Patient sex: M
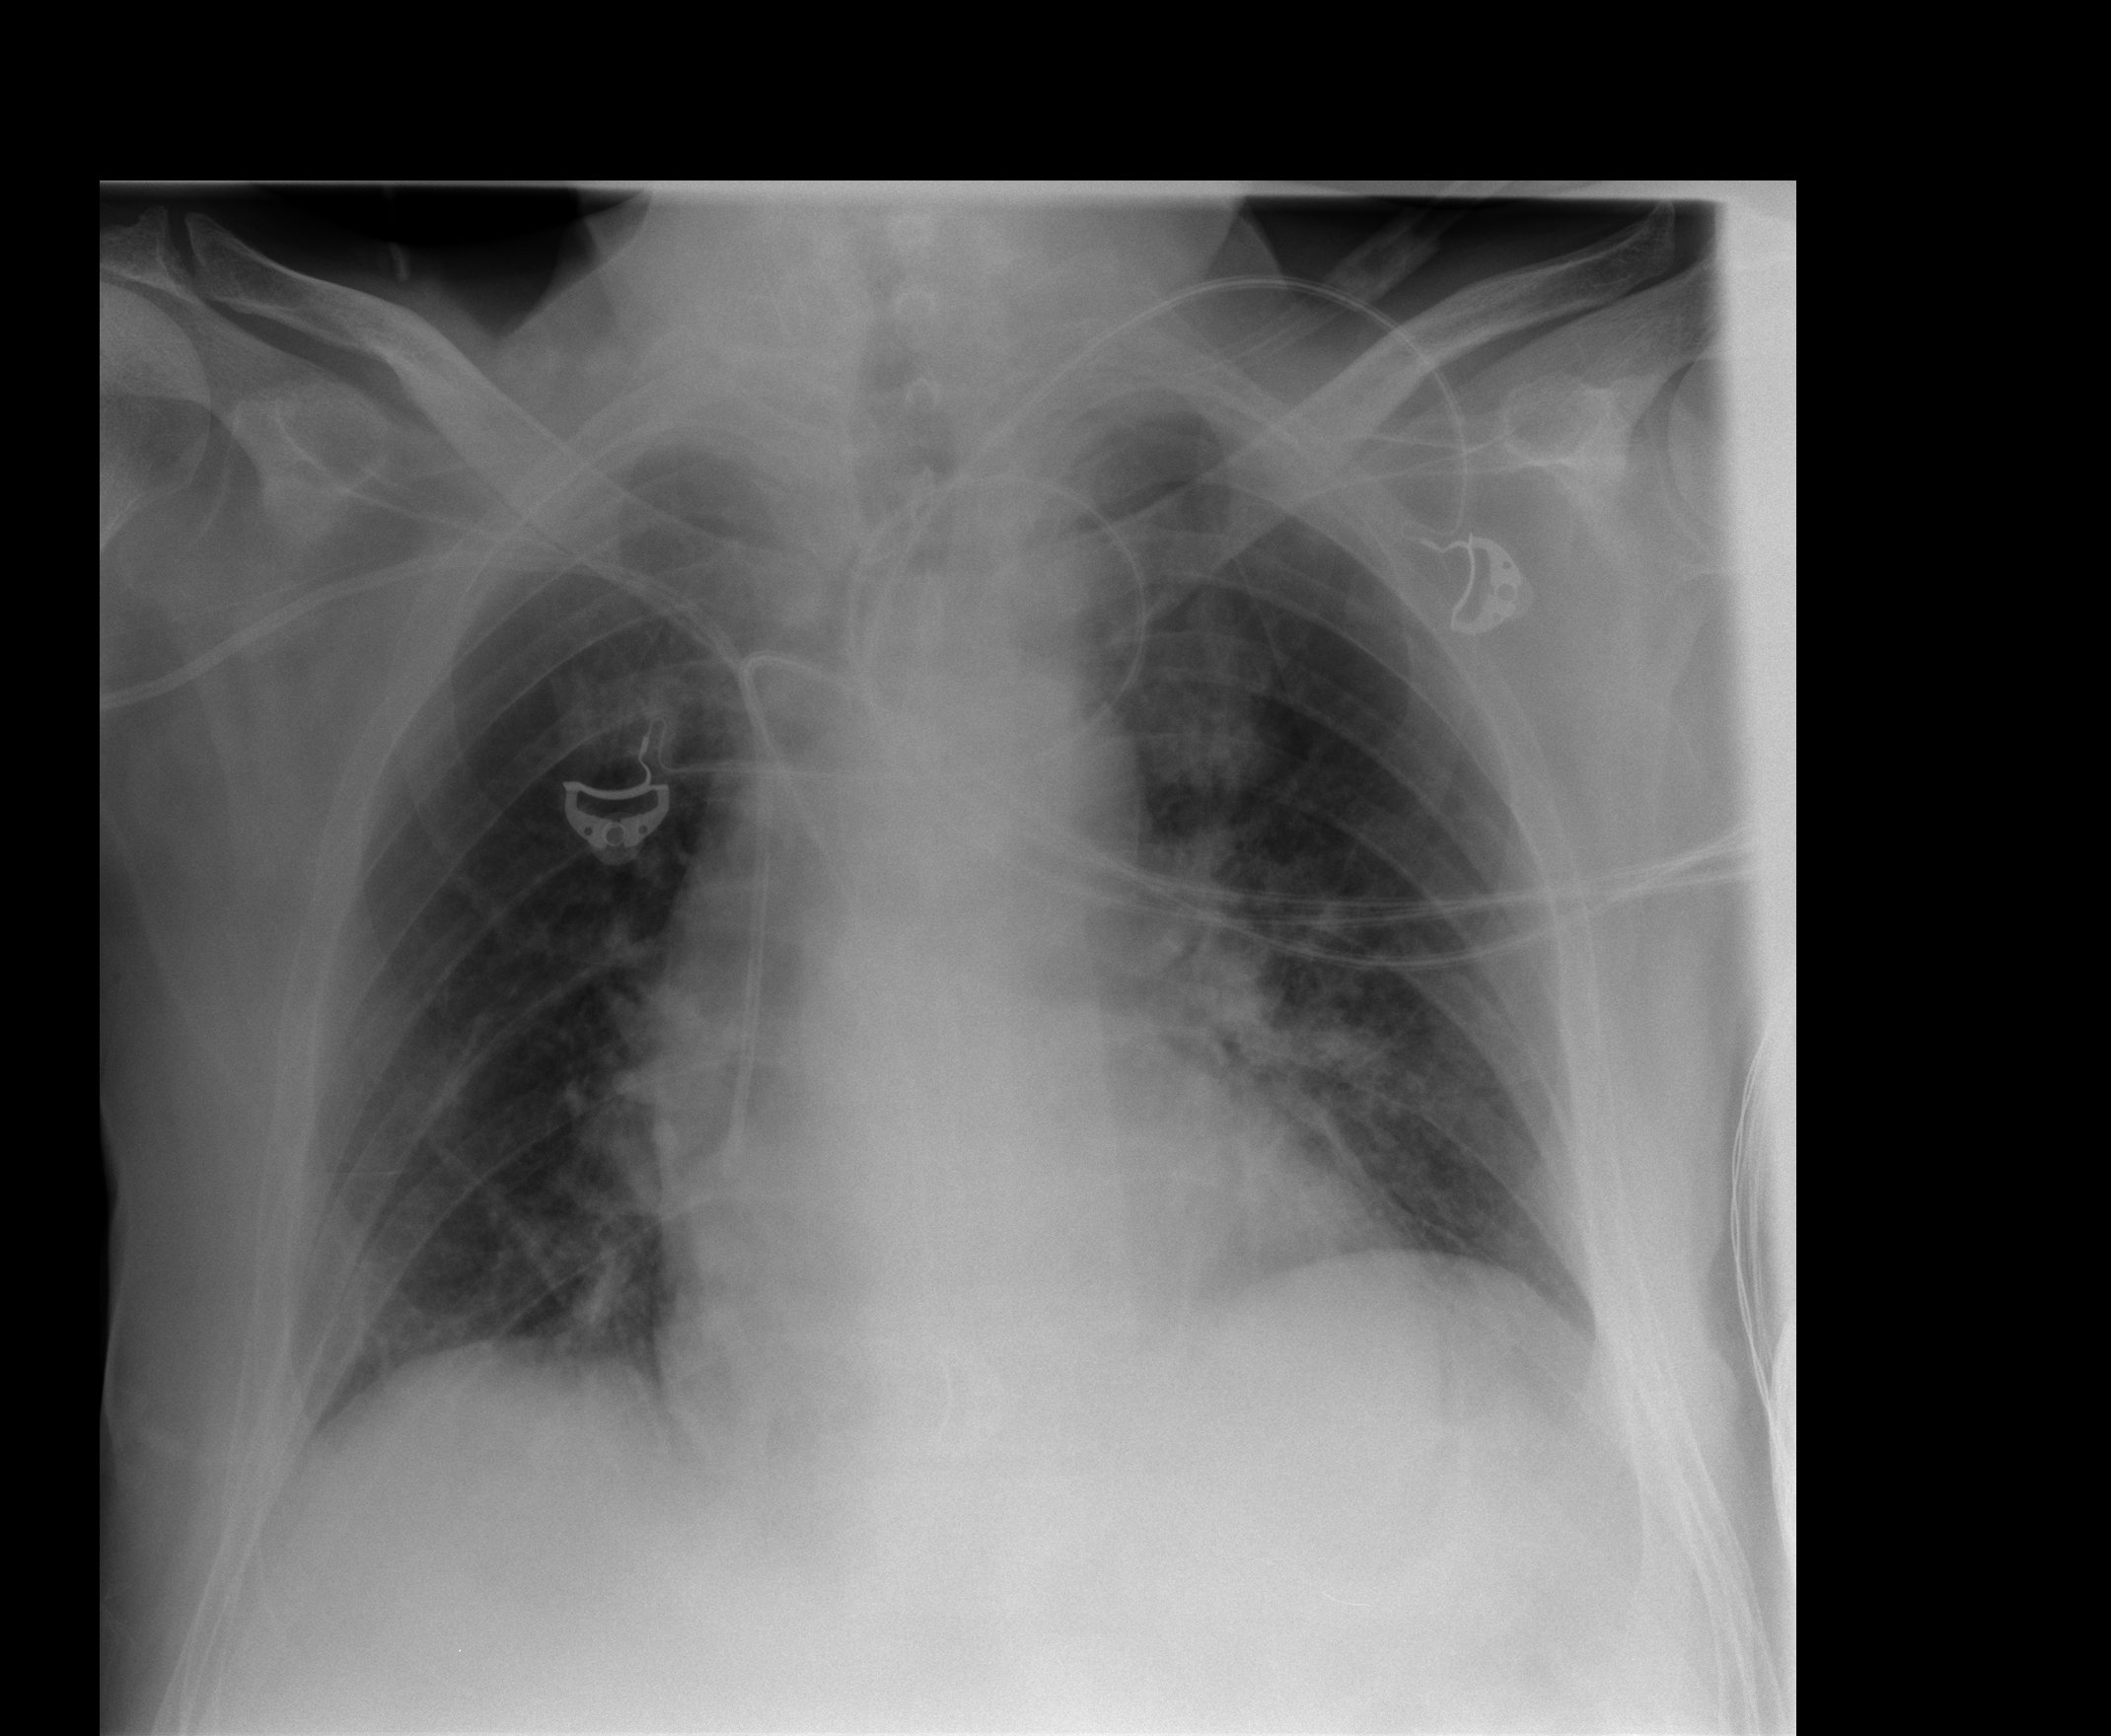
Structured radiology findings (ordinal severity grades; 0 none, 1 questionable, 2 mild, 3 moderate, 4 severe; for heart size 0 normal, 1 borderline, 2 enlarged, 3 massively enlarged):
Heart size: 2
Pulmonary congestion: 0
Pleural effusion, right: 0
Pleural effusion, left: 0
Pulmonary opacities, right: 0
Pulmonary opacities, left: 1
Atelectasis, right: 0
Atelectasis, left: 0